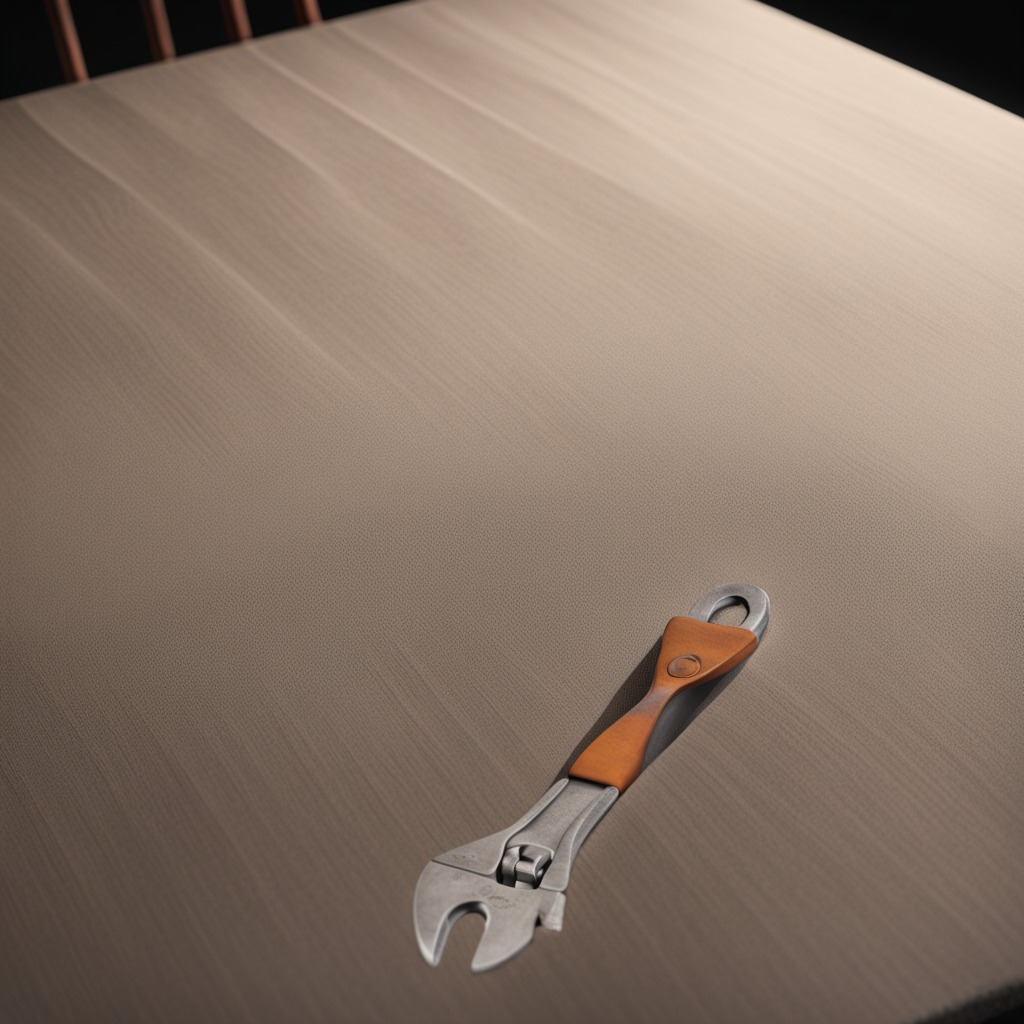
An wrench is lying on the wooden table.